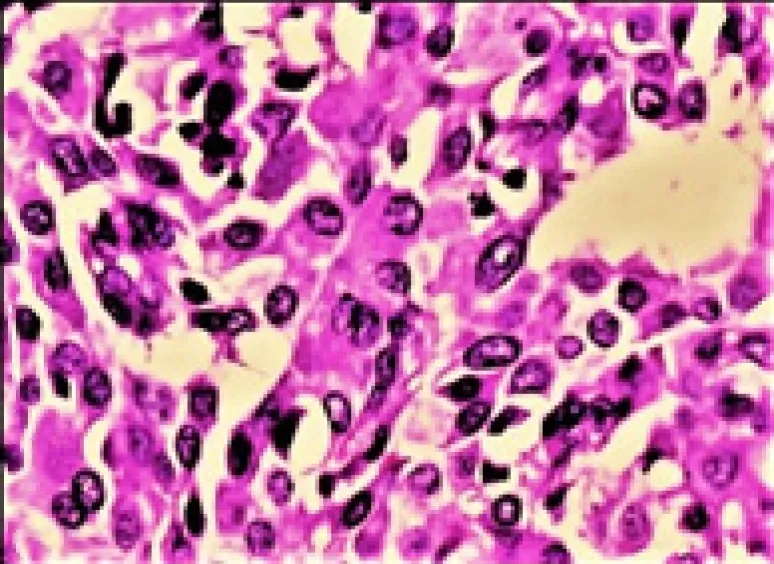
Oncocytic tumor cells with nuclei showing stippled chromatin (H & E, 400X).
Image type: pathology (h&e)